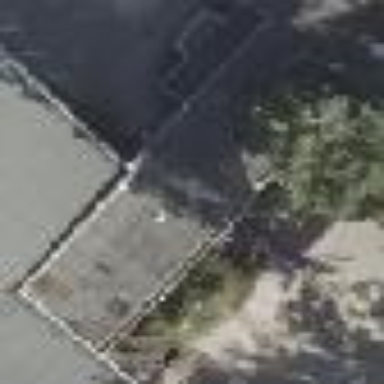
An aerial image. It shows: View of roof of building.